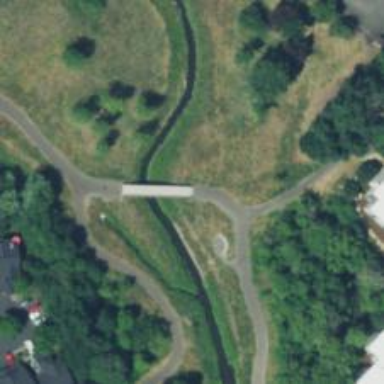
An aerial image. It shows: Path on bridge.